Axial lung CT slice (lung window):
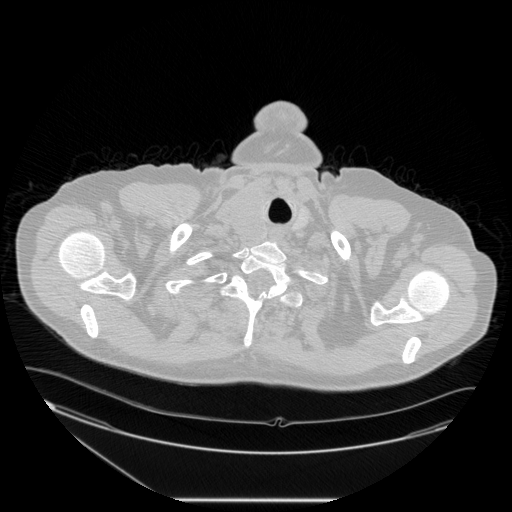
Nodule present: no